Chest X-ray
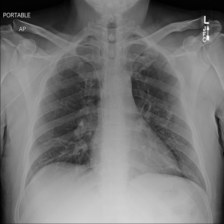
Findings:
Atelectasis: negative
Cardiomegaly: negative
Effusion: negative
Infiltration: negative
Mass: negative
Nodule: negative
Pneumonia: negative
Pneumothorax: negative
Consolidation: negative
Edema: negative
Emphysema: negative
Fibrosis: negative
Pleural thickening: negative
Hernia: negative